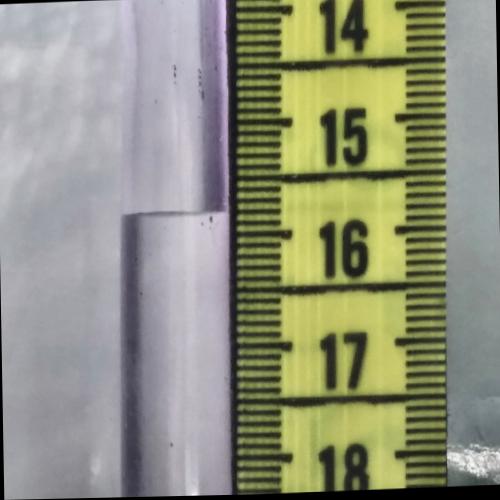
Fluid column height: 15.8 cm